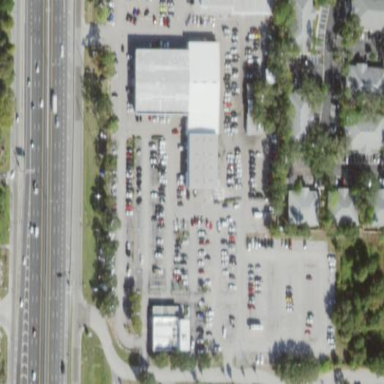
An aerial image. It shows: Retail area.